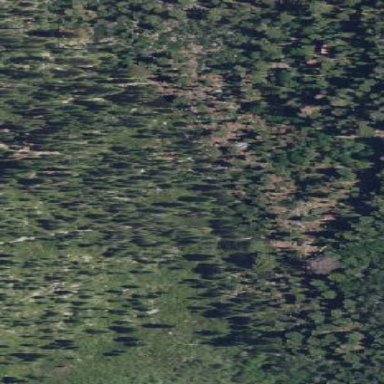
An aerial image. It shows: Forest area with mix of leaf types and cycles.